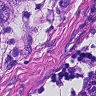
Metastatic tissue present: yes